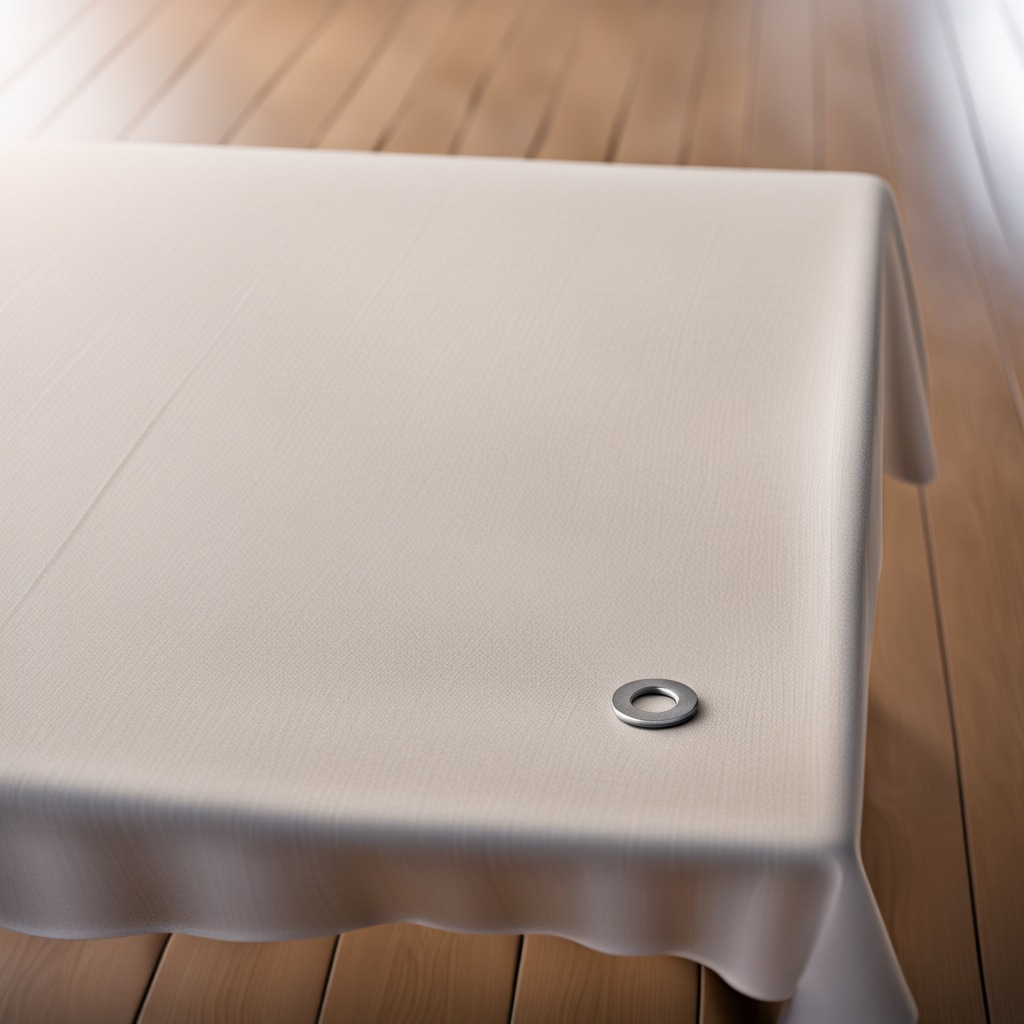
A flat metal washer is lying on a wooden table in an outdoor workshop during daytime bright natural light soft shadows worn but beneath the cloth.